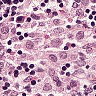
Metastatic tissue present: no